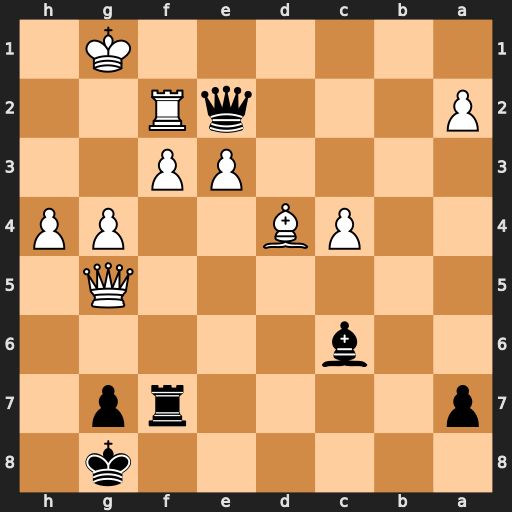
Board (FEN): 6k1/p4rp1/2b5/6Q1/2PB2PP/4PP2/P3qR2/6K1
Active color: b
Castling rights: -
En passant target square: -
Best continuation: Qe1+ Kg2 Bxf3+